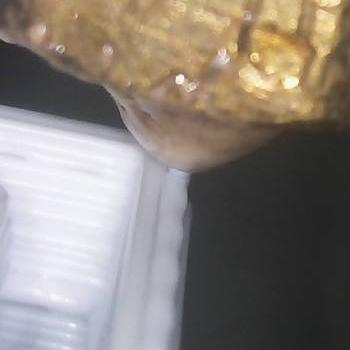
Flow rate: 89%